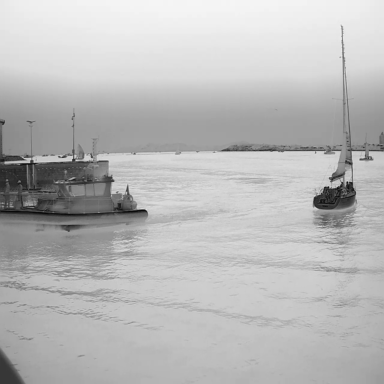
There are nine objects shown in the infrared image, including five canoes, and four sailboats.